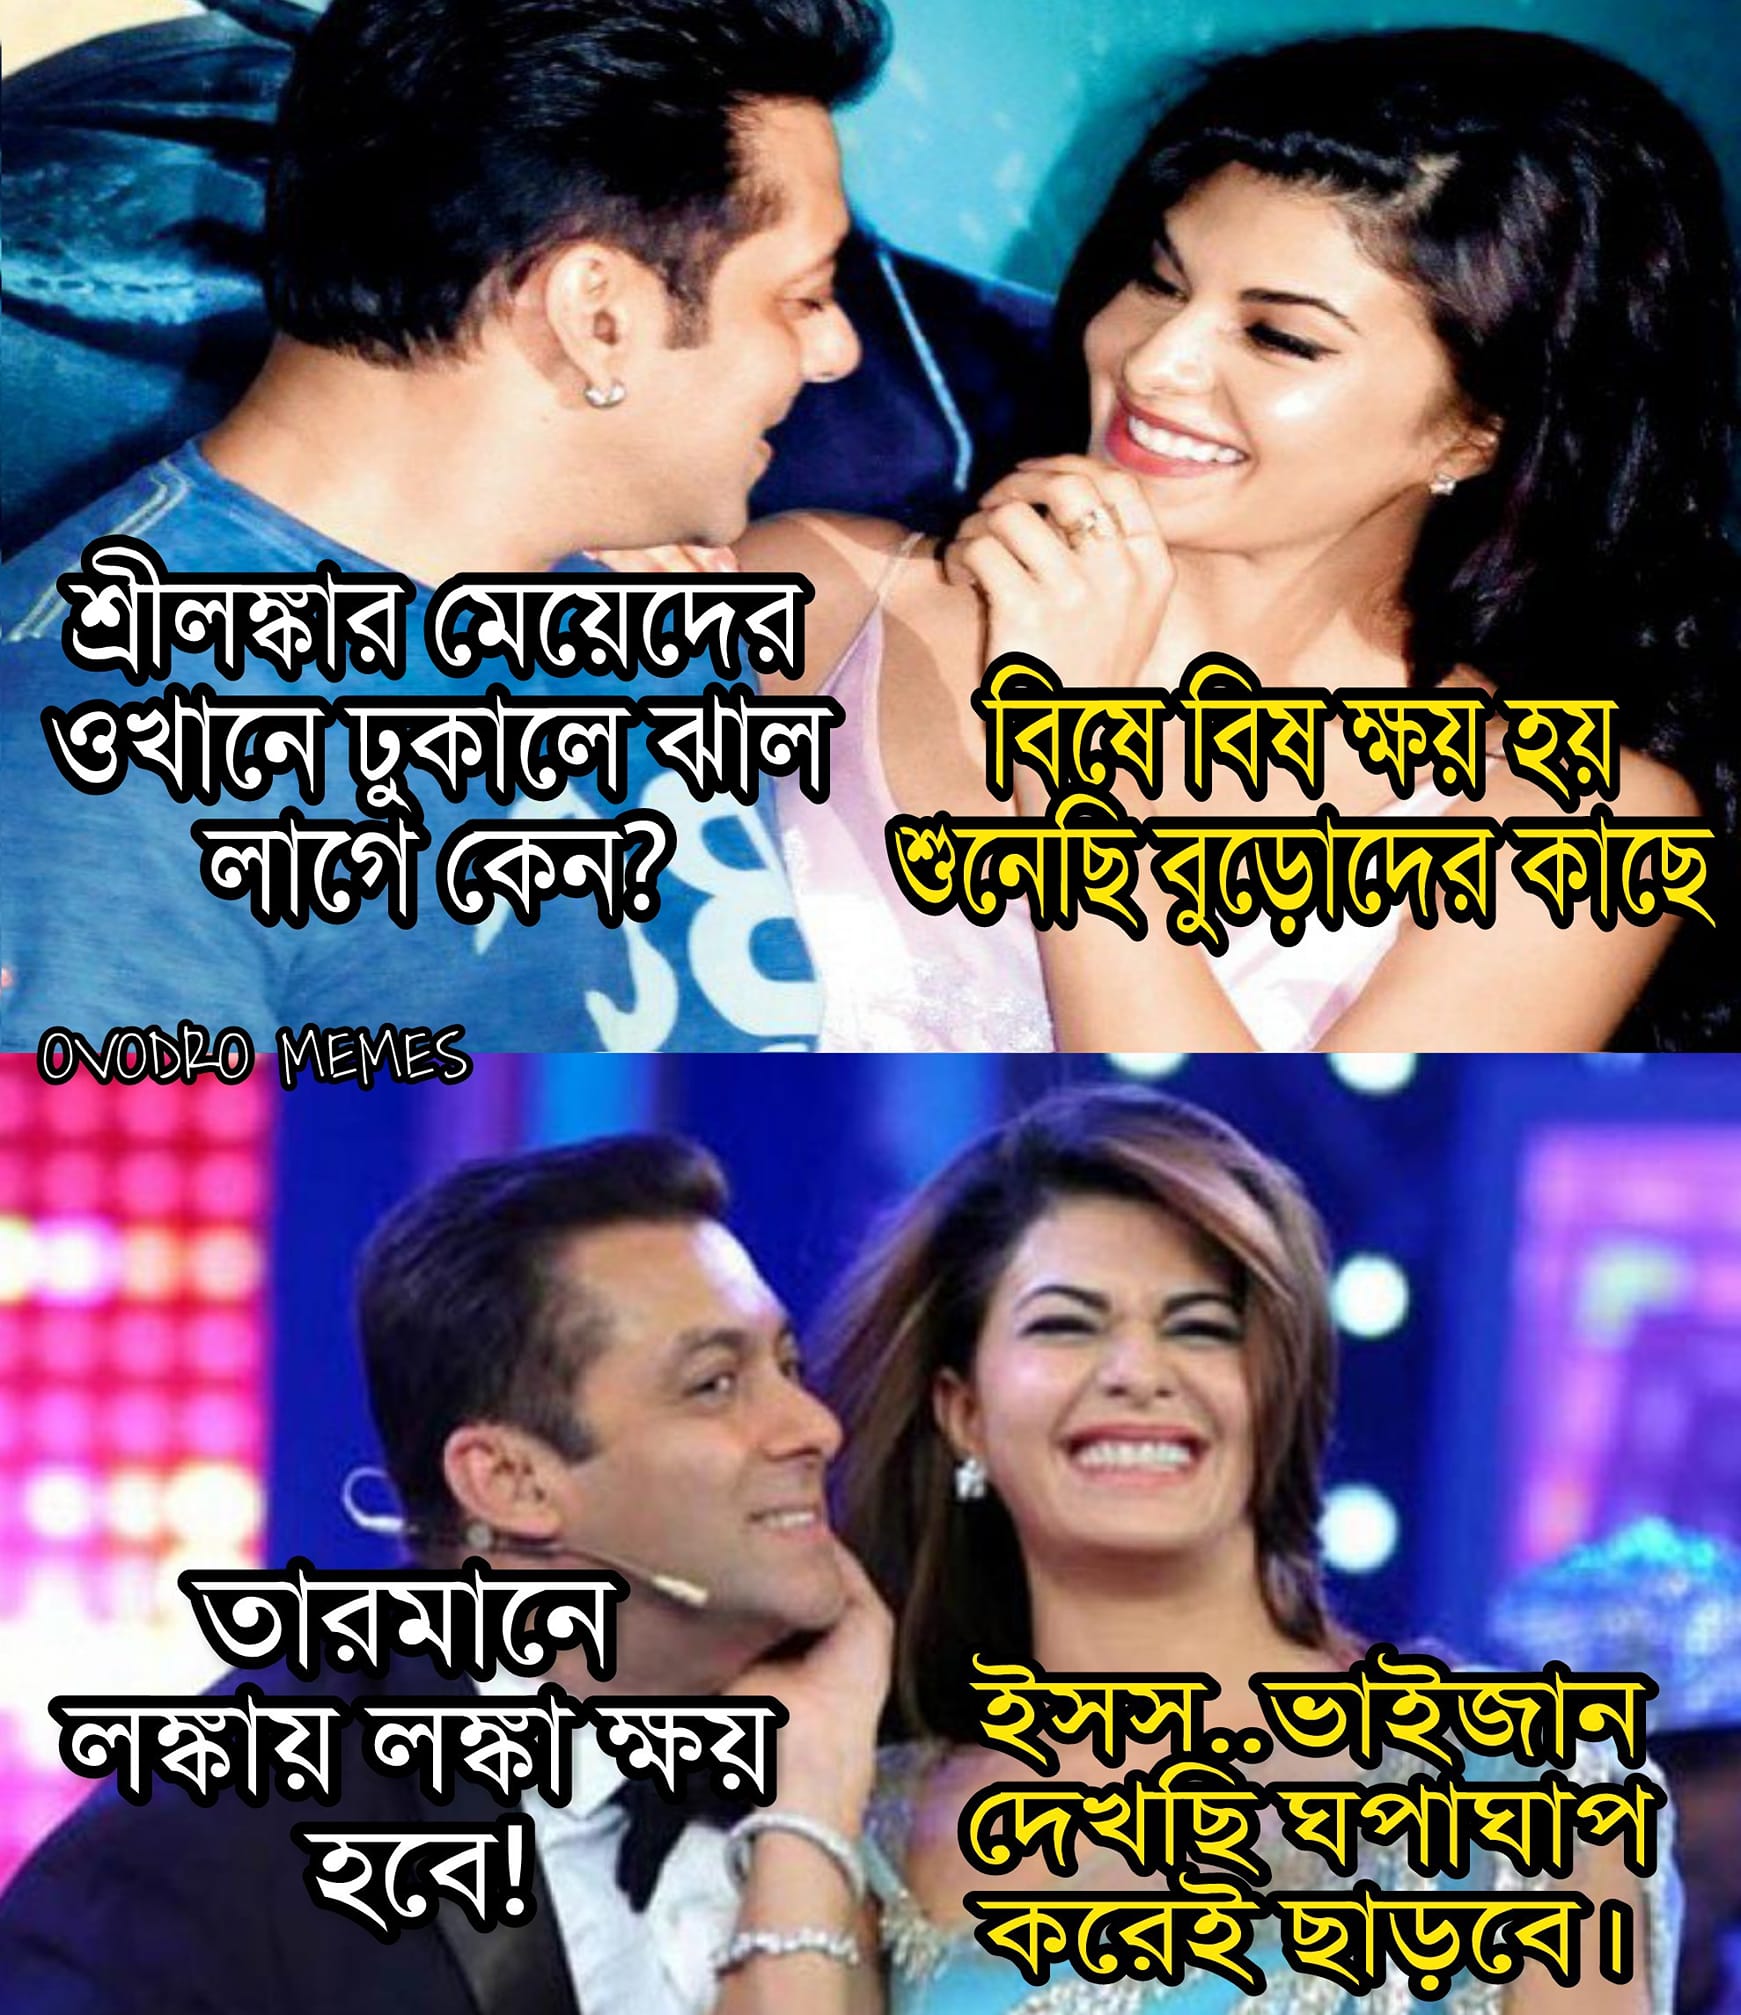
Caption: শ্রীলঙ্কার মেয়েদের ওখানে ঢুকালে ঝাল লাগে কেন ?    বিষে বিষ ক্ষয় হয় শুনেছি বুড়োদের কাছে     তারমানে লঙ্কায় লঙ্কা ক্ষয় হবে !    ইসস... ভাইজান দেখছি ঘপাঘপ করেই ছাড়বে ।
Label: non-hate